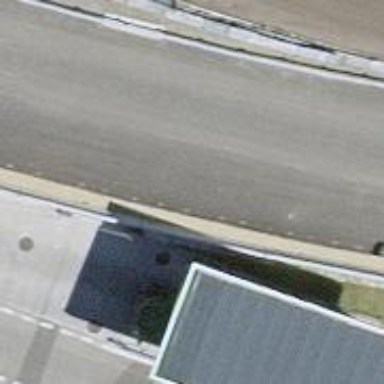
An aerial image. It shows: View of roof of building.